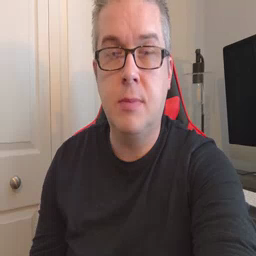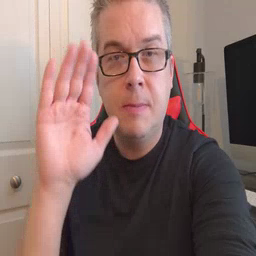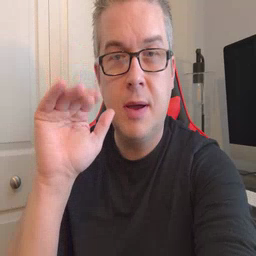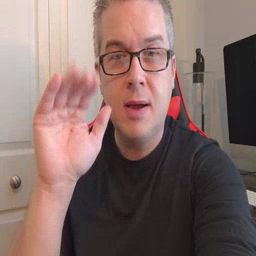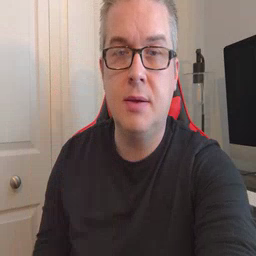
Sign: bye